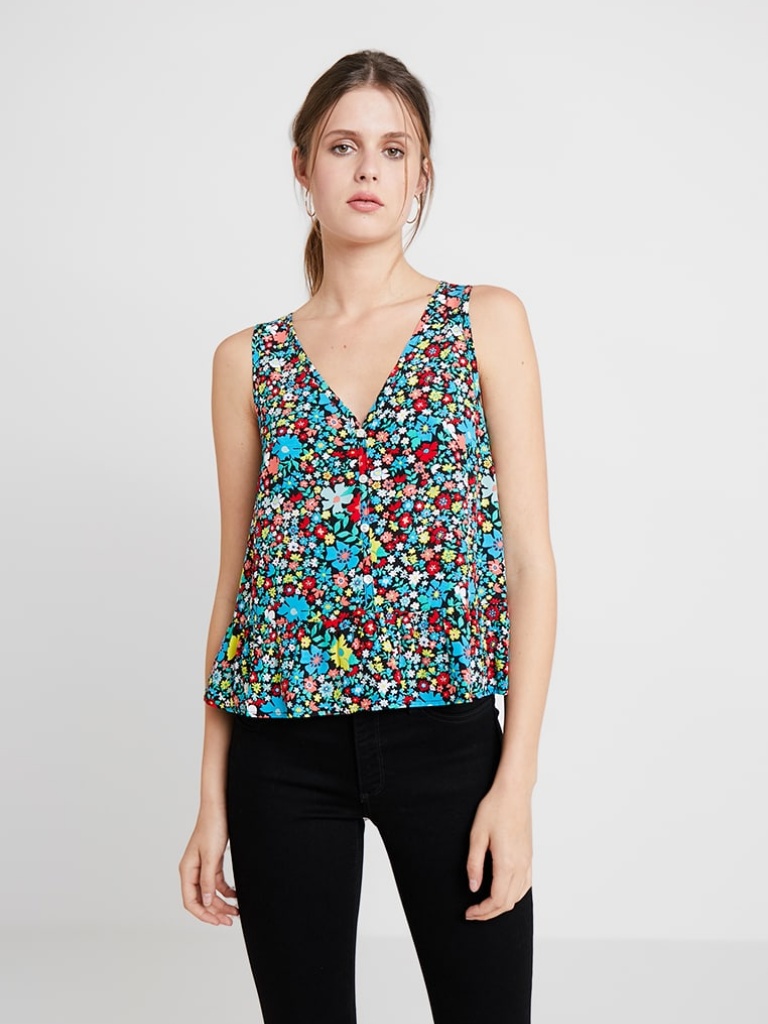
chiffon relaxed sleeveless hip length Untucked v-neck blouse